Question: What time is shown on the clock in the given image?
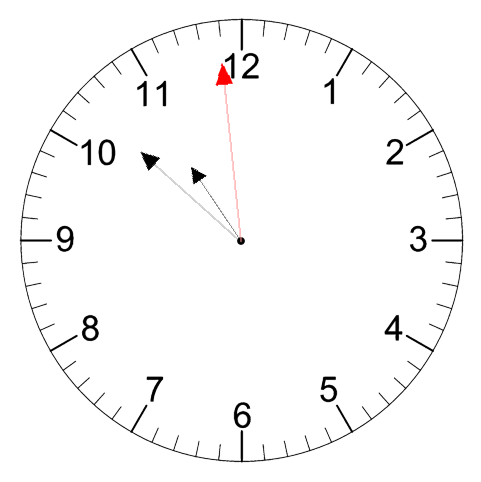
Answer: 10:51:59